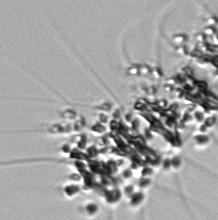
Label: Chaetoceros_didymus_TAG_external_flagellate